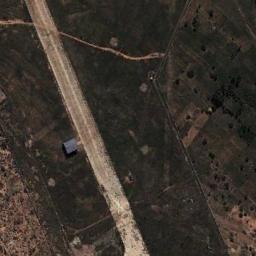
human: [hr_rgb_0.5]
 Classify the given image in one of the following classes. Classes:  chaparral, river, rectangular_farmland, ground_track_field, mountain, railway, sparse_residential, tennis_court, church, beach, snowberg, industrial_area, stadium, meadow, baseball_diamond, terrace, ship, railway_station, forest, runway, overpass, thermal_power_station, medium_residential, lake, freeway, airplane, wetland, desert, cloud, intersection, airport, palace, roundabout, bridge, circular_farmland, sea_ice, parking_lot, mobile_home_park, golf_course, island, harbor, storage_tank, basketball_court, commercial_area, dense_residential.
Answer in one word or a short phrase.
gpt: runway